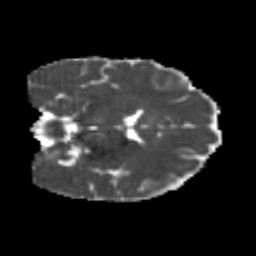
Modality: MD
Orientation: coronal
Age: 23
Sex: female
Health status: healthy
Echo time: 0.074 s